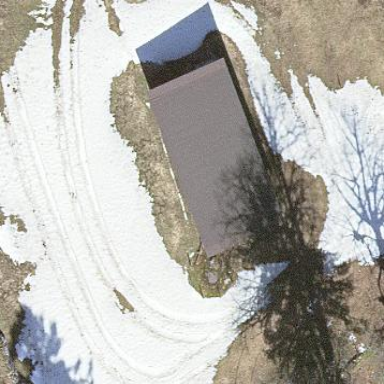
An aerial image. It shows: Rural barn.